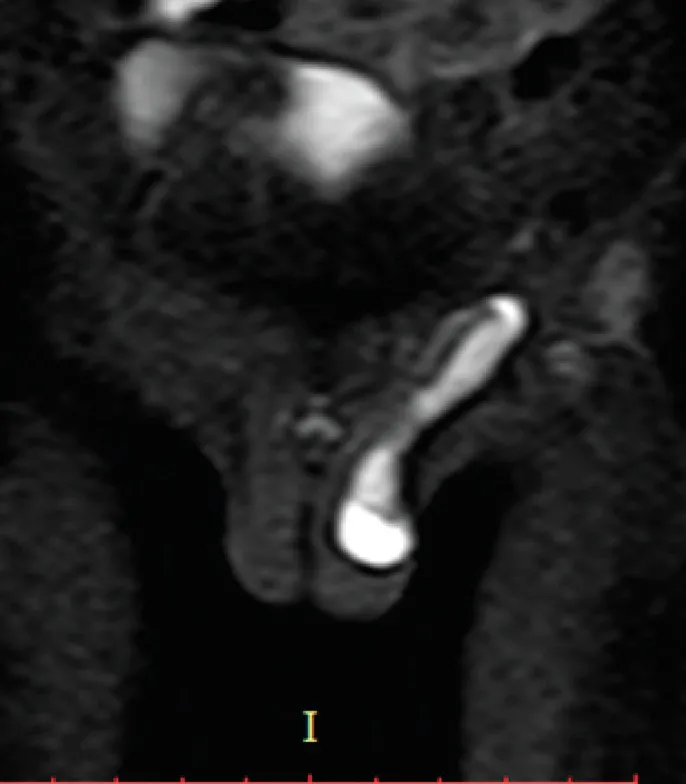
Coronal short tau inversion recovery (STIR) image. Coronal diffusion-weighted image with a b-value of 800. The figure shows the presence of one testis in the left hemiscrotum with hydrocele and another one noted in the left inguinal canal which show hyperintense signal in STIR sequence and restriction in diffusion-weighted image.
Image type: radiology (mri)